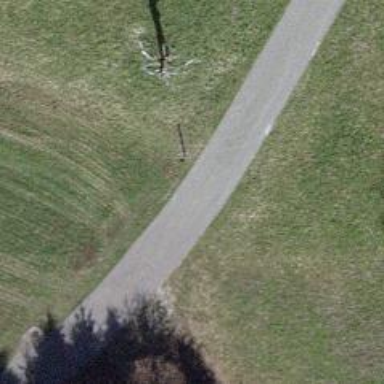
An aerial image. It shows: Well-maintained track road with grade 1 tracktype.